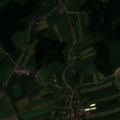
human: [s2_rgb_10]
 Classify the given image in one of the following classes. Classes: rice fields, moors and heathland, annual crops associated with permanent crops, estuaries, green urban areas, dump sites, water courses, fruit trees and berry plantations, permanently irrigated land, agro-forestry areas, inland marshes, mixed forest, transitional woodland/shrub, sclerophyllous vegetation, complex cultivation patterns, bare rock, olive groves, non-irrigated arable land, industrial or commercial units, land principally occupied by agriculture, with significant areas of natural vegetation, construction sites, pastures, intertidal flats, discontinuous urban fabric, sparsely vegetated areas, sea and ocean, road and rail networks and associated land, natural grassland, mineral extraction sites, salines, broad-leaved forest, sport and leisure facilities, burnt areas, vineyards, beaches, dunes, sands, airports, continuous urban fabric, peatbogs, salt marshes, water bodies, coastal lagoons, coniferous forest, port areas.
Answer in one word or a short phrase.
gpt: non-irrigated arable land, complex cultivation patterns, broad-leaved forest, mixed forest